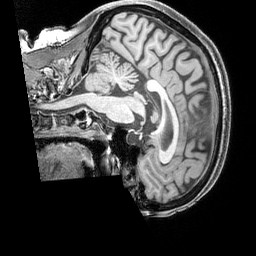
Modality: T1w
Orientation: sagittal
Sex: female
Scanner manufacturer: siemens
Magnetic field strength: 3 T
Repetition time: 2.3 s
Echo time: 0.00226 s